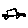
Label: car